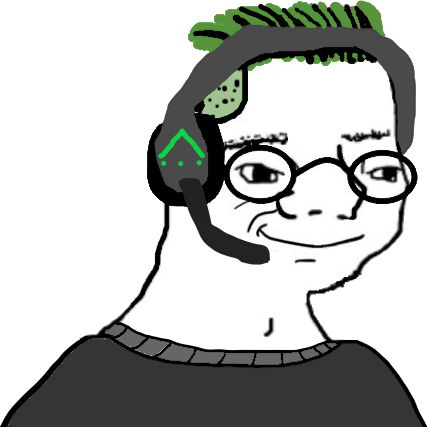
Label: 5_Zoomer